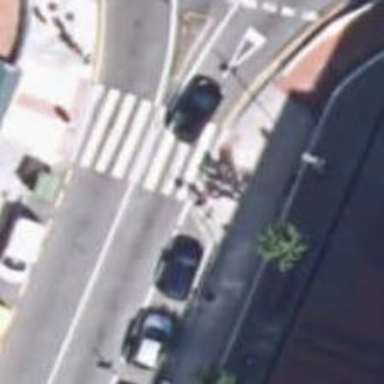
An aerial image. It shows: Asphalt footway with marked crossing featuring table-like traffic calming structure.